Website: bh-photo
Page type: address-validator
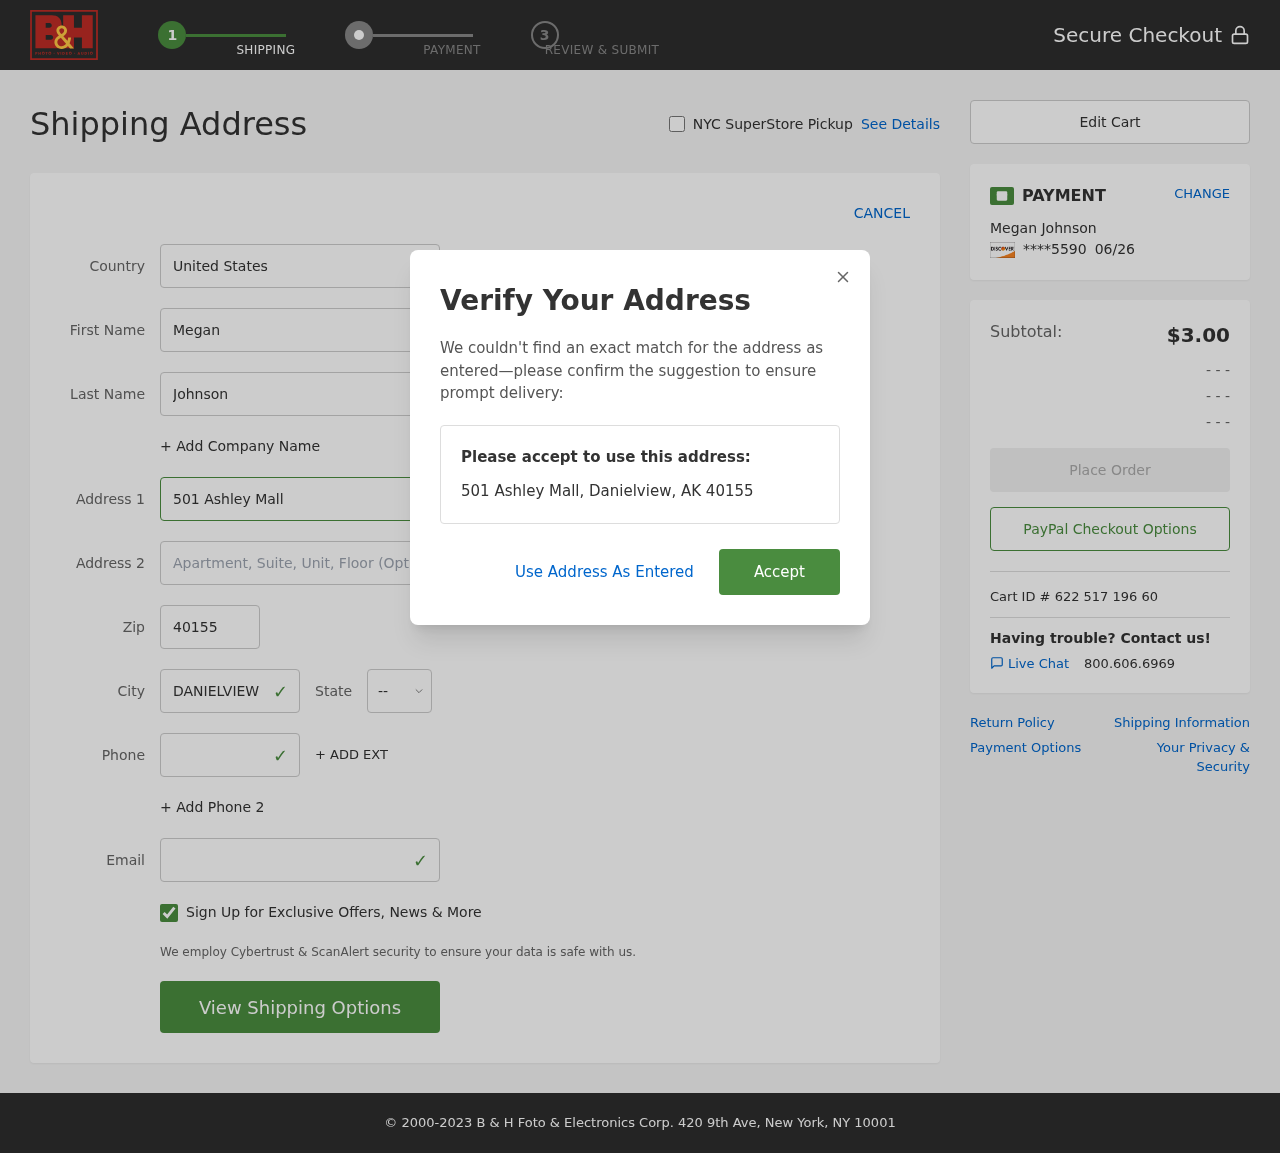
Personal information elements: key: PII_CARD_EXPIRY
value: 06/26
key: PII_CARD_LAST4
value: ****5590
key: PII_CITY
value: Danielview
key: PII_COUNTRY
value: United States
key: PII_EMAIL
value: megan.johnson@gmail.com
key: PII_FIRSTNAME
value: Megan
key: PII_FULLNAME
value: Megan Johnson
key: PII_LASTNAME
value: Johnson
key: PII_PHONE
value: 7765421028
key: PII_POSTCODE
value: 40155
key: PII_STATE_ABBR
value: AK
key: PII_STREET
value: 501 Ashley Mall
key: PII_CITY_STATE_ZIP
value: Danielview, AK 40155
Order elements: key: ORDER_SUBTOTAL
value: $3.00
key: ORDER_ID
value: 622 517 196 60